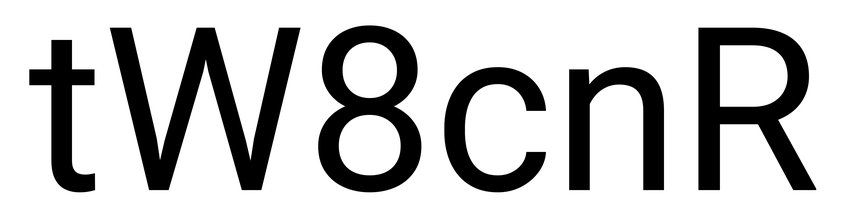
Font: Roboto_Regular